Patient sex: M
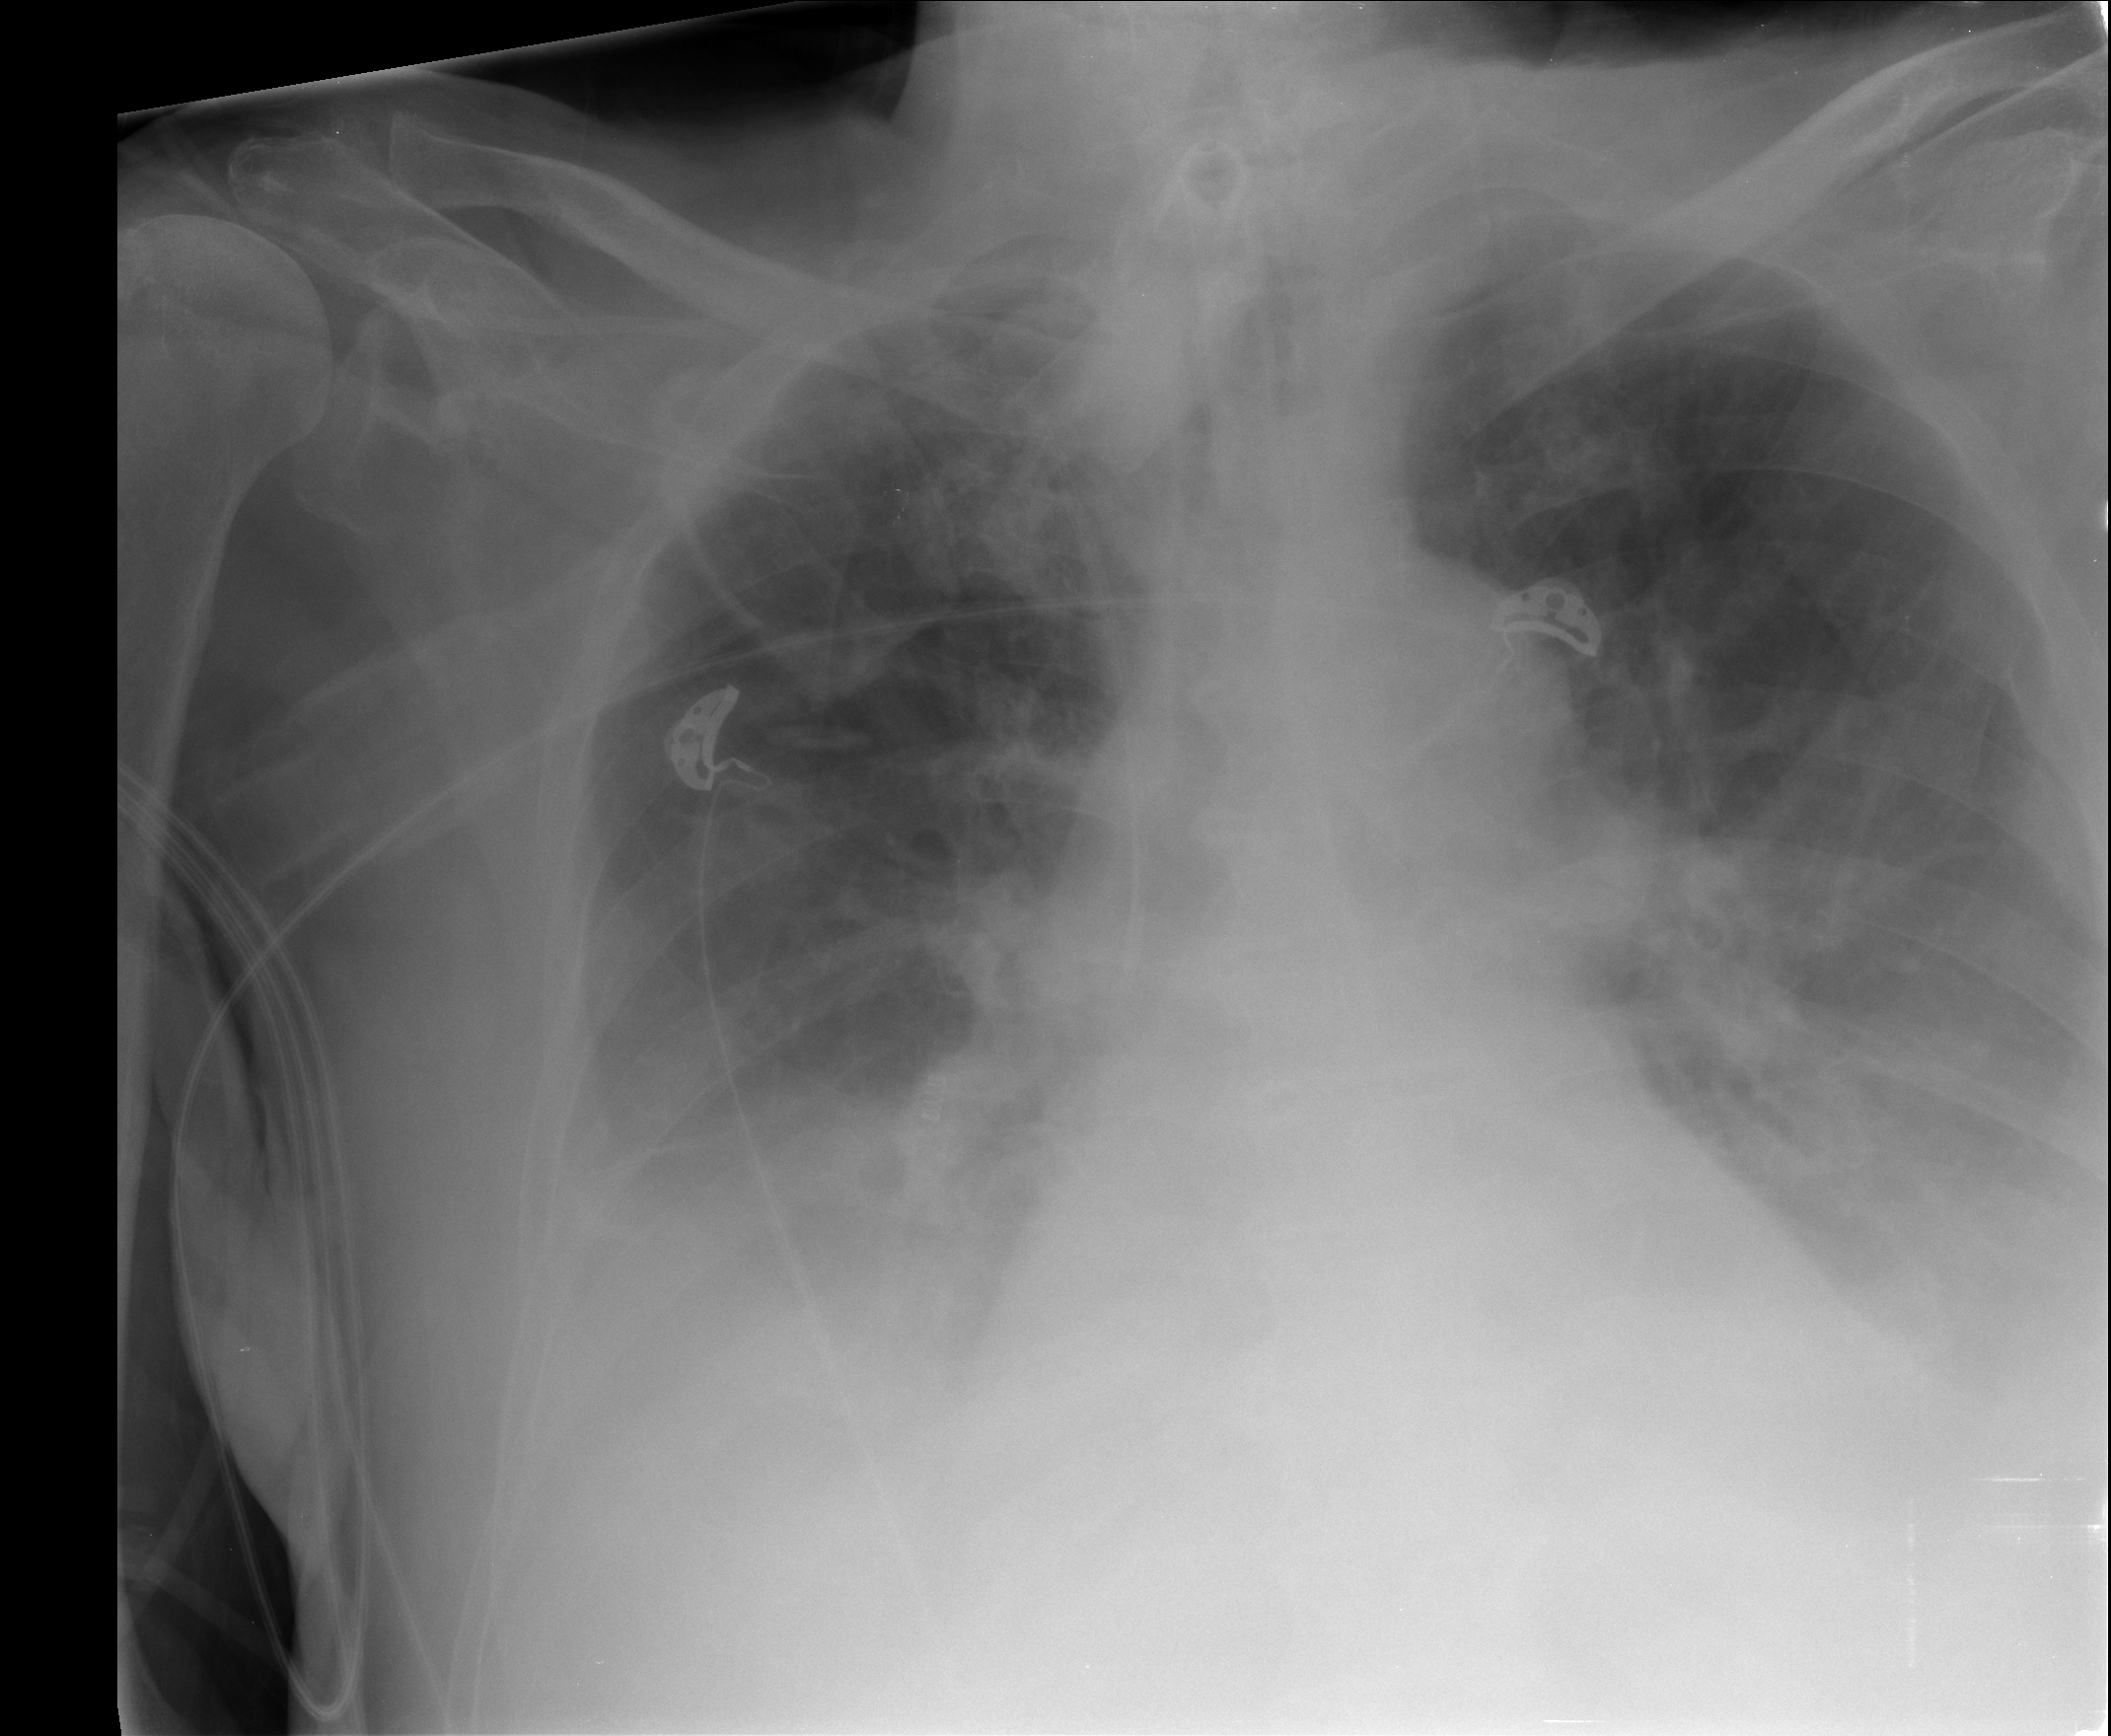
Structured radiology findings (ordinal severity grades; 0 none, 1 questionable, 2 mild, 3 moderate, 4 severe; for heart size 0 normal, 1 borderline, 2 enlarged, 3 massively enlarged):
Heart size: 2
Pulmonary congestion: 2
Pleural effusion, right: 3
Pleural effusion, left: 3
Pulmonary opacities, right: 1
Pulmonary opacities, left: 1
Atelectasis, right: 2
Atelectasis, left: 2